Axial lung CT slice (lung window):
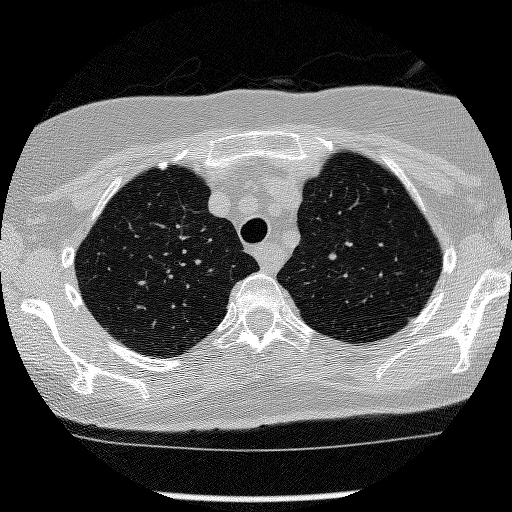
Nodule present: no